Question: I'm trying to build an Android app where I would like to display some 'Buttons' in various places, as in the attached.
The challenge here is creating the custom buttons and arranging them.
As for the custom 'Buttons', I guess I could achieve that using 'CustomViews' or a simple button with a Custom 'Drawable' as Background.
Are these the right points to start, any other ideas?
On arranging them, I have no clue how to achieve that.

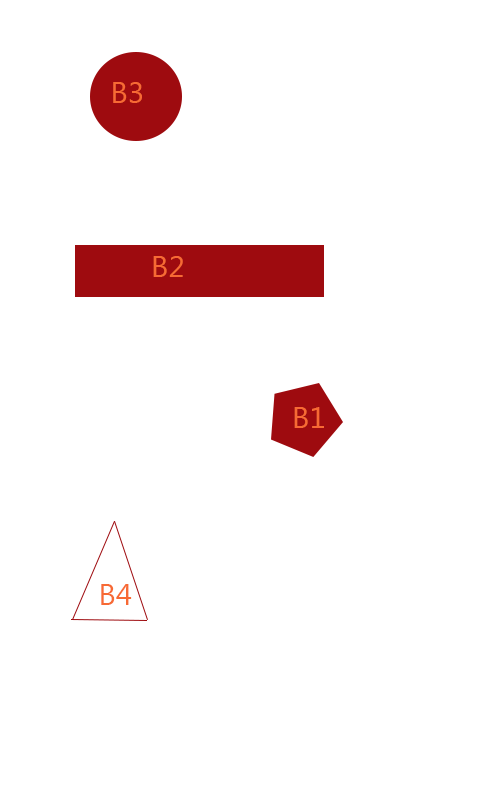
Answer: As Android_Crazy and Closeratio have already said, a 'RelativeLayout' is the most suitable option for custom placement of buttons in general. However, for the exact placement of buttons pictured in your example, a 'LinearLayout' would work just fine.
In a 'LinearLayout' you may place views under or above eachother (with 'android:orientation = "vertical"', relevant for your example) or next to each other ('android:orientation = "horizontal"'). You can also add margin to your views to alter the horizontal position ('layout_marginLeft' or 'layout_marginRight') or the vertical position ('layout_marginTop' or 'layout_marginBottom').
As for the buttons' appearance, I always use custom background drawables, usually with a custom xml to add a different drawable for when the button is being pressed or selected.